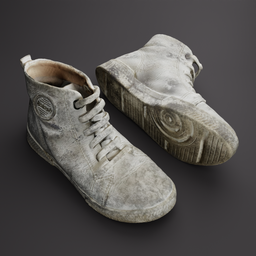
Label: people